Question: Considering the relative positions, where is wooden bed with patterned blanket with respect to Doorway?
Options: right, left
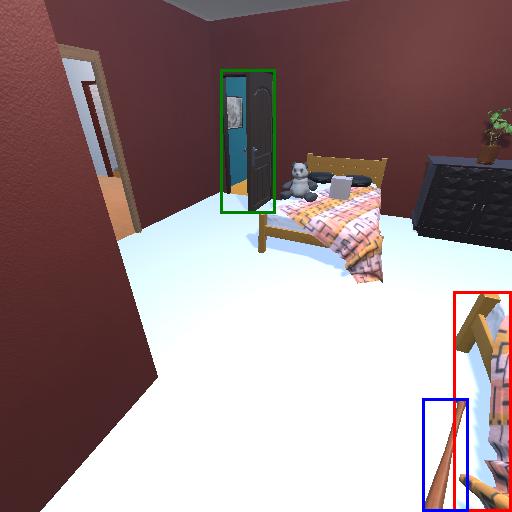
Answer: right